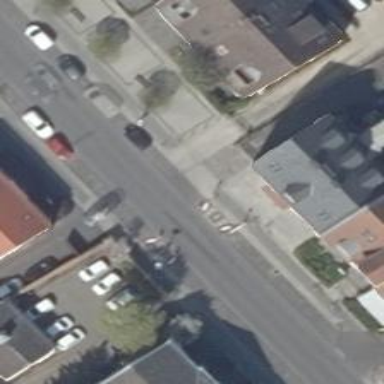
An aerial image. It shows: Unmarked crossing on the road.